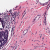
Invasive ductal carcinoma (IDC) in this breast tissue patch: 0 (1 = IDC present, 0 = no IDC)